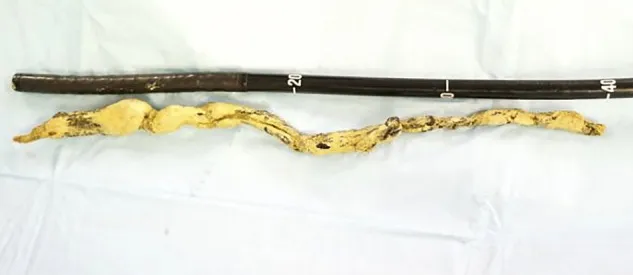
40-cm-long surgical sponge retrieved successfully.
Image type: pathology (immunostaining)